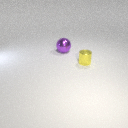
small yellow metal cylinder to the right of large purple metal sphere